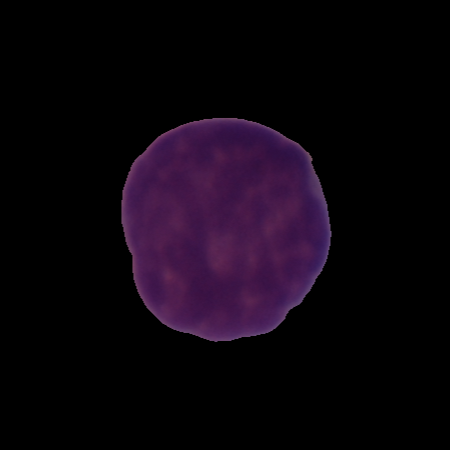
Label: cancer